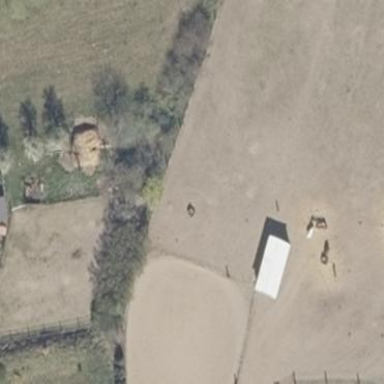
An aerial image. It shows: Pasture meadow used as equestrian pitch.